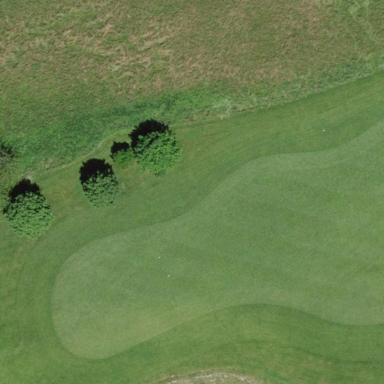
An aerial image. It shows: Grassy area designated as golf fairway.